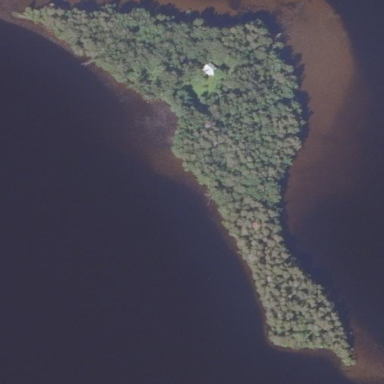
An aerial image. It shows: Island covered with woodland.